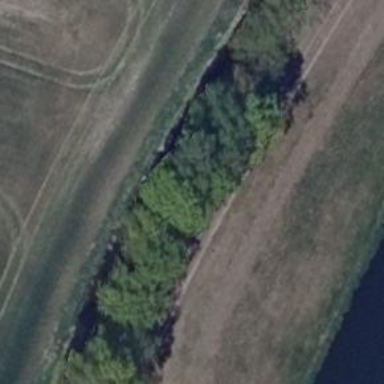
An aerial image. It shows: Row of trees in natural setting.